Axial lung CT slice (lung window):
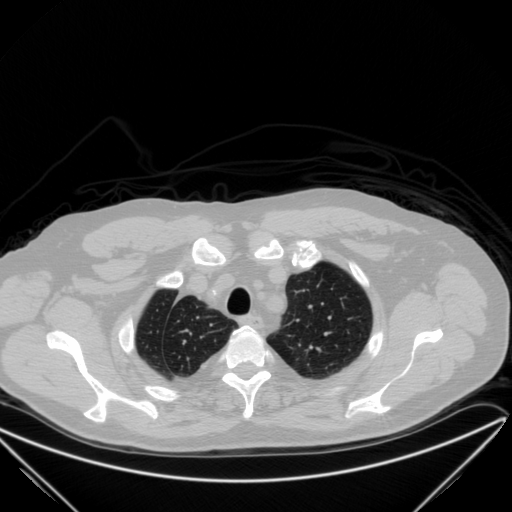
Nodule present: no